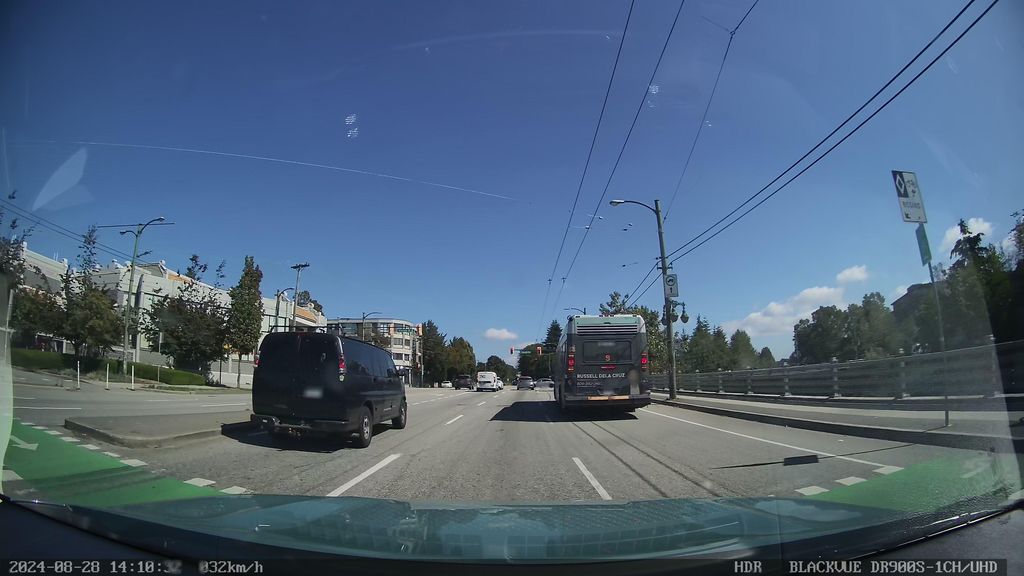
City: vancouver